Question: The following styles causes the issue shown in the image. As you can see the background-color doesn't fill correctly. Any thoughts?
'''
.button{
font-size:18px;
line-height:46px;
color:#57595E;
text-align:center;
display:block;
width:158px;
height:46px;
border-radius:5px;
border:1px solid #57595E;
}
.button:hover{
color:#fff;
background-color:#57595E;
}
'''

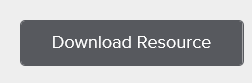
Answer: Turns out a mixin I was using was adding 'background-clip: padding-box;' and this was causing the issue.